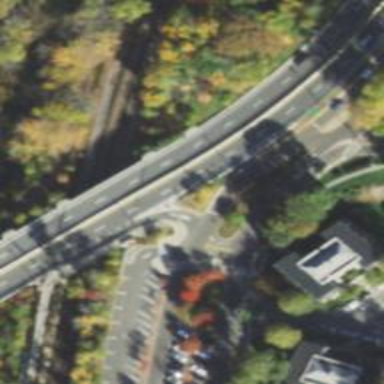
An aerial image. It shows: Trunk link highway.